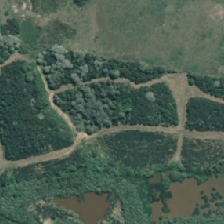
Land cover: deciduous_hardwood